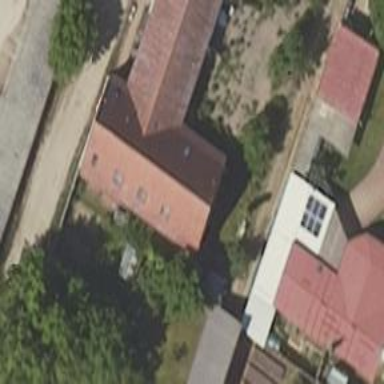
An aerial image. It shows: Detached building with gabled roof.